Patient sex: F
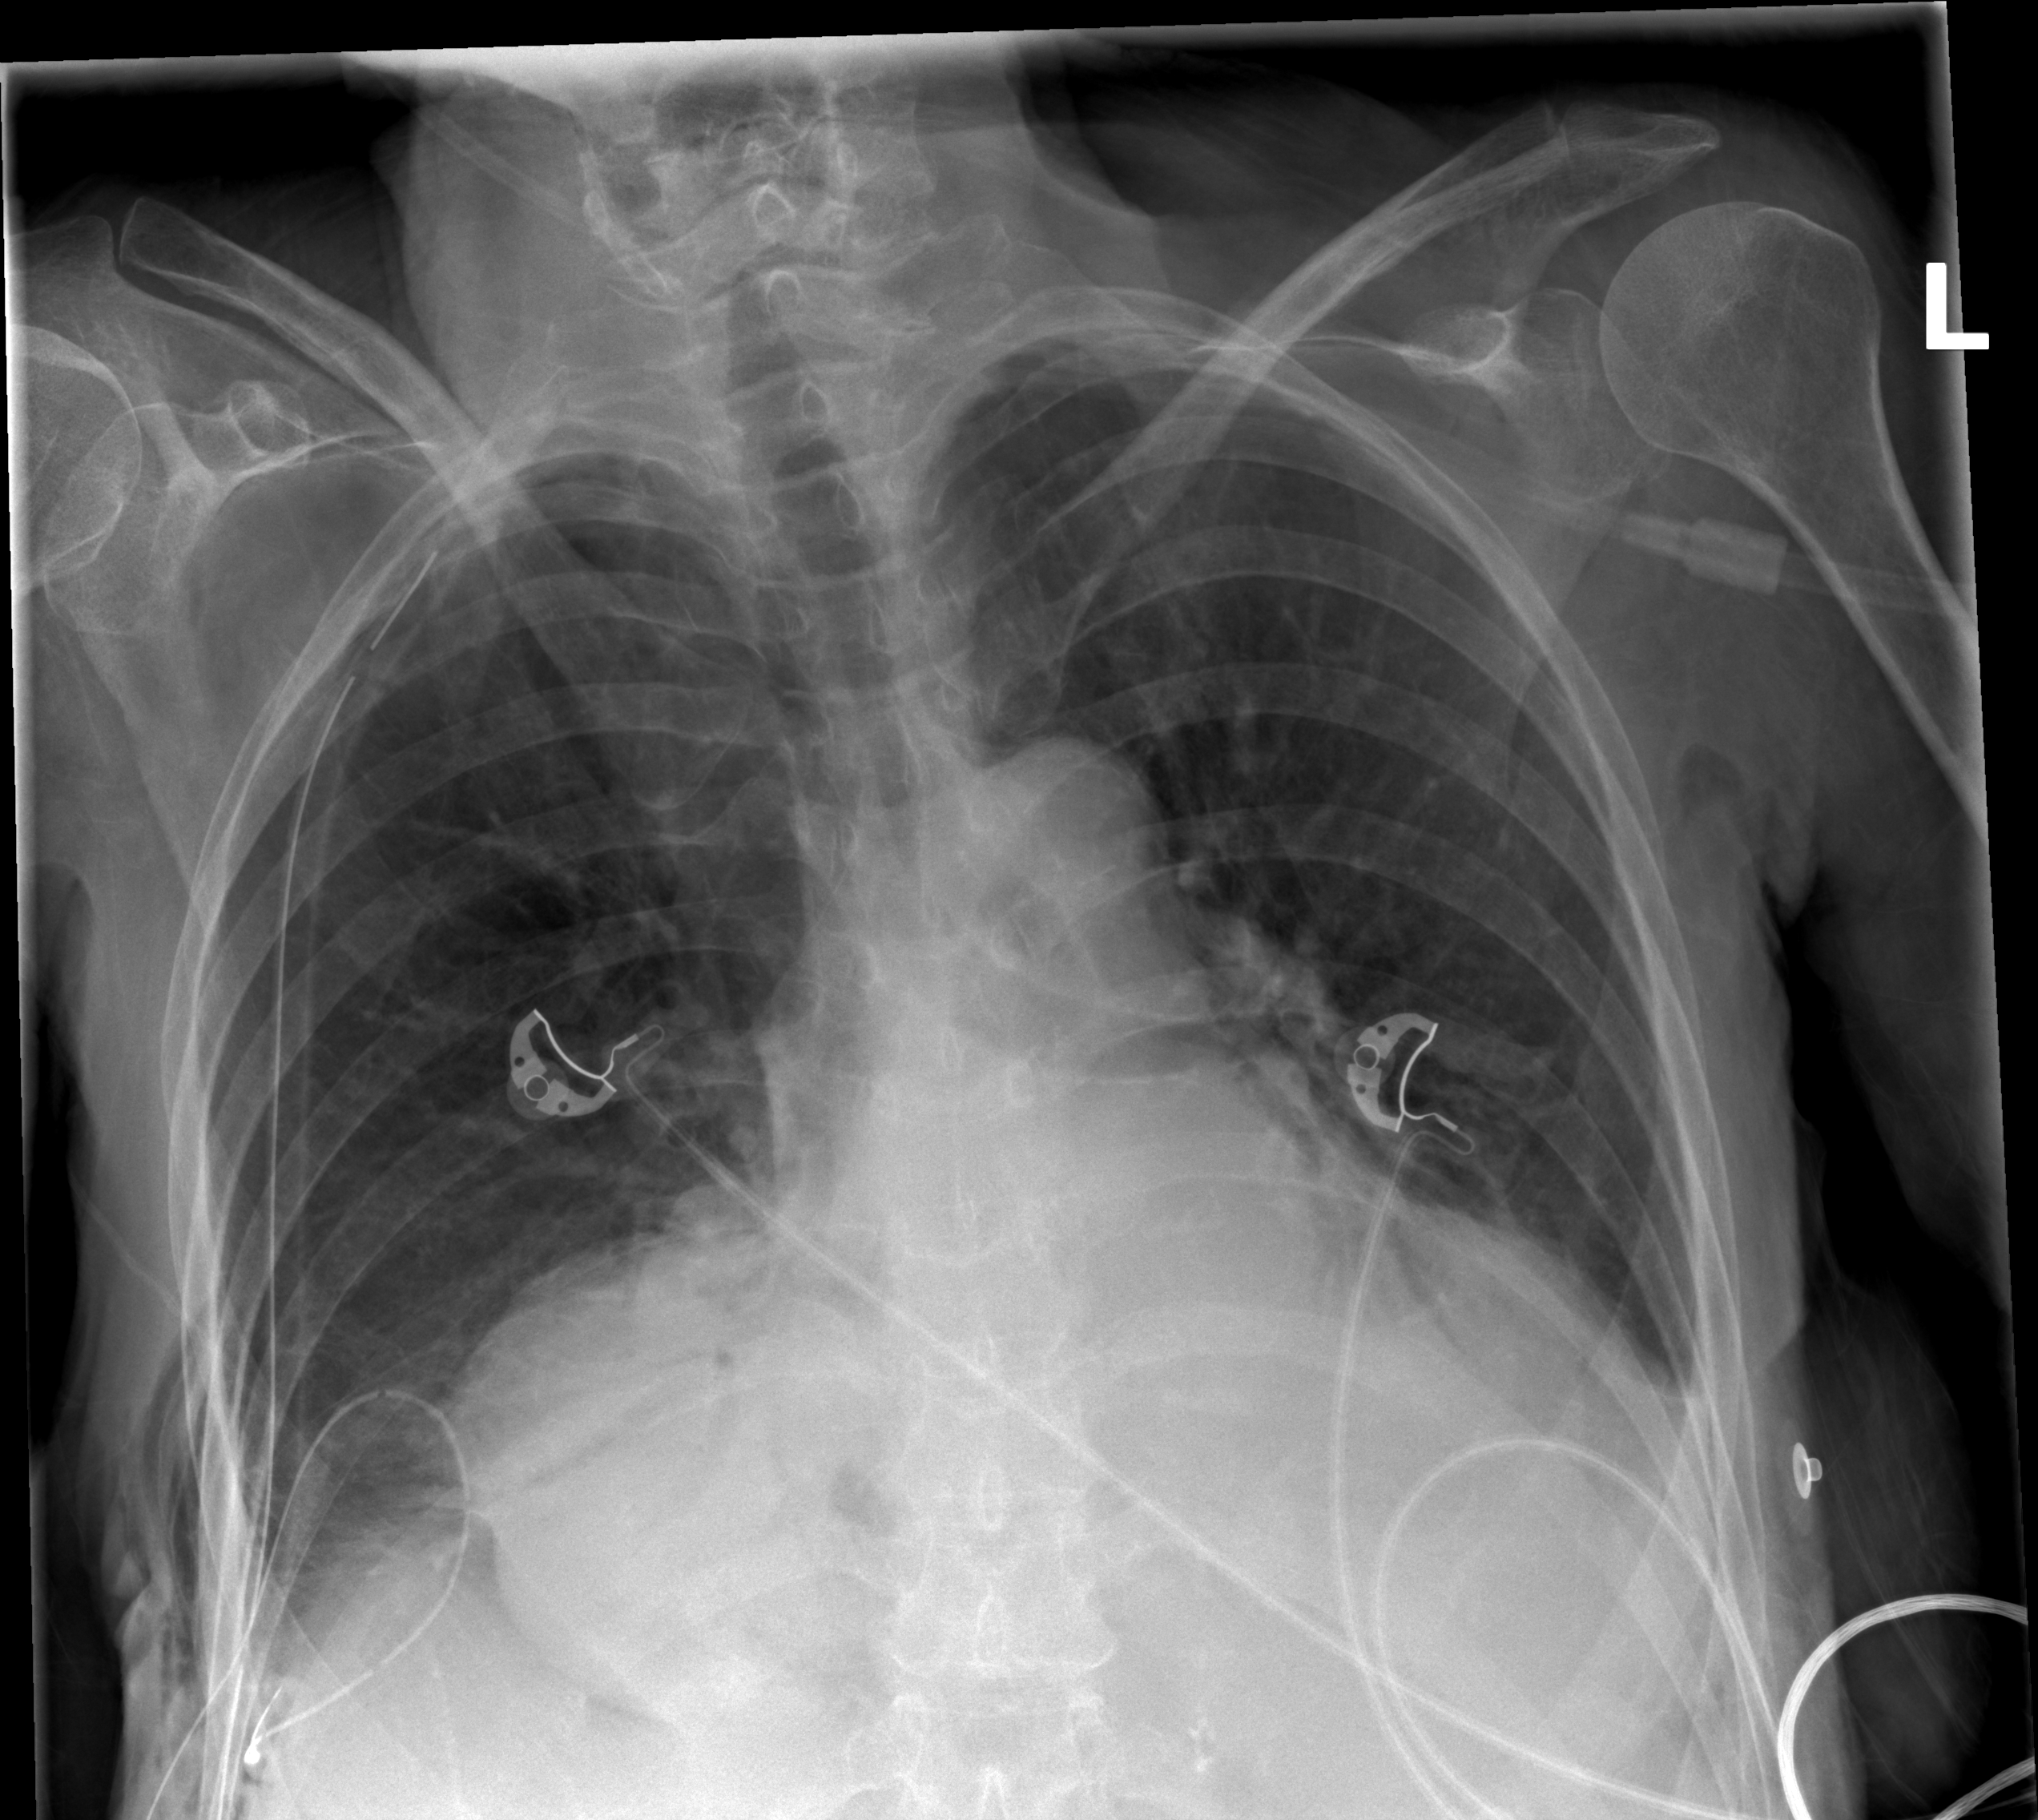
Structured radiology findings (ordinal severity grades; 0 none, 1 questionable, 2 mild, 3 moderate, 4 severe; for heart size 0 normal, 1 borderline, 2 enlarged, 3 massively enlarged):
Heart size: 3
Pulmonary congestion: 0
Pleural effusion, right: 1
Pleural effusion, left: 2
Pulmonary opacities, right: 0
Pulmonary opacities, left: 1
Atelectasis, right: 2
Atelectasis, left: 2